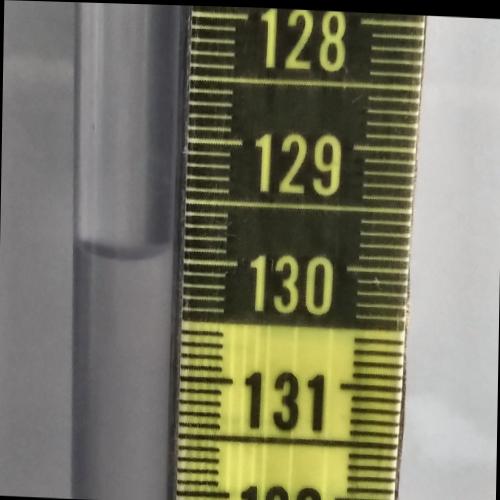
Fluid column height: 130.0 cm